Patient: sex F, age 34
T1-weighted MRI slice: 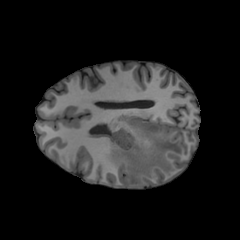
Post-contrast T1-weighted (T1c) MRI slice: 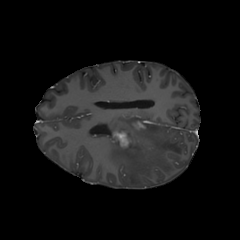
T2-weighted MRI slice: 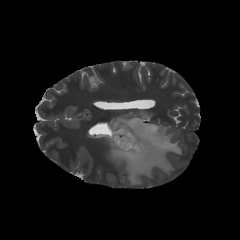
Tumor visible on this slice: yes
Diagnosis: Astrocytoma, IDH-mutant
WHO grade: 3